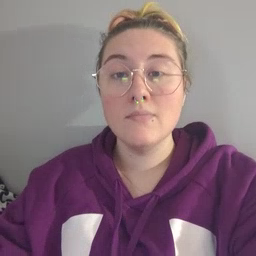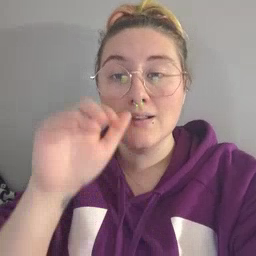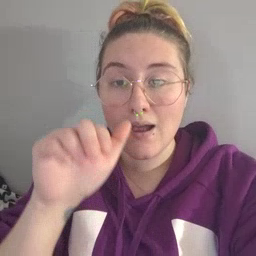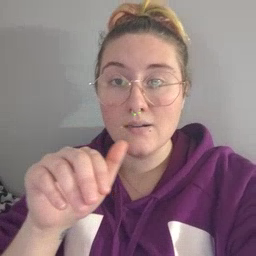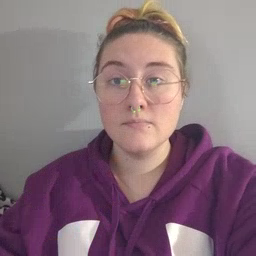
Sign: night